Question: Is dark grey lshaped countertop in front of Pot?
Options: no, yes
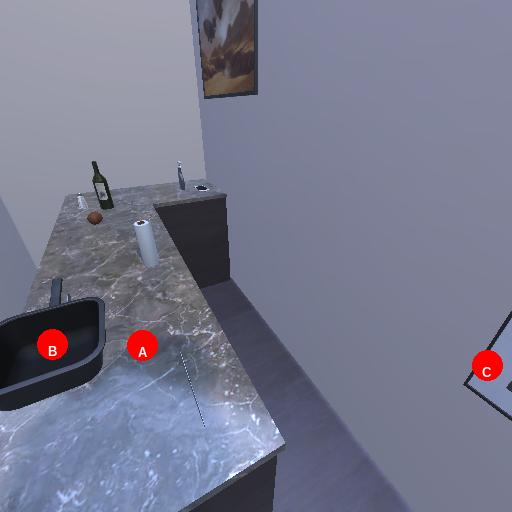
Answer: no